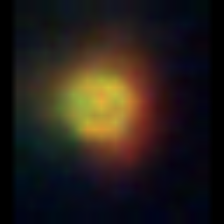
Taxon: NanoPlankton
Group: Other